Question: I'm trying to add twitter card support for our own image server. Currently the meta tags are like:
'''
<meta name="twitter:card" content="photo">
<meta name="twitter:site" content="@FotoDish">
<meta name="twitter:creator" content="@FotoDish">
<meta name="twitter:title" content="FotoDish">
<meta name="twitter:image:src" content="http://img.fotodish.com/upload/534d5a08a15537a840cafe8e">
<meta name="twitter:domain" content="fotodish.com">
'''
as in <URL> .
However, the validator tool shows error, while all single items are valid.

What is the issue?
Thank you!
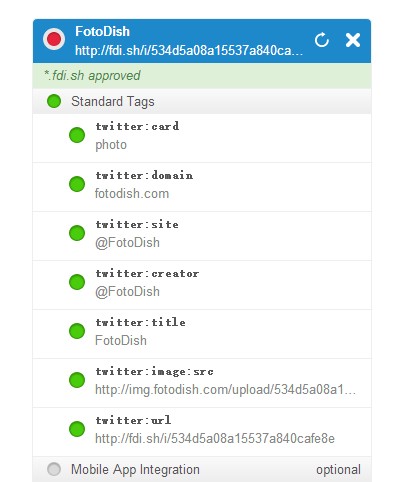
Answer: I eventually find the reason... It was a little tricky and Twitter didn't say anything about it in any docs, which is ....
You need to set the 'Content-Type' of the image correctly.
In my situation, I used Amazon S3 and Cloudfront for image storage. When I uploaded the images to S3, I didn't set the MIME type so S3 used 'application/octet-stream' as the default value. In this case, the images could be shown in an 'img' tag correctly, but would not be treated as an image by Twitter bot.
So I just reset the Content-Type of all the images to 'image/png' (or whatever they should be) and everything was all good.
P.S. Also make sure that you have your 'robot.txt' allow 'Twitterbot' to access.